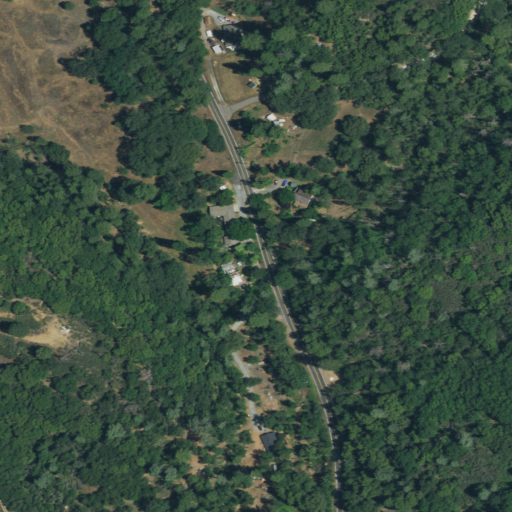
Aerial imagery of valley in California named Rattlesnake Gulch containing evergreen forest, open development, deciduous forest, grassland, and low intensity development